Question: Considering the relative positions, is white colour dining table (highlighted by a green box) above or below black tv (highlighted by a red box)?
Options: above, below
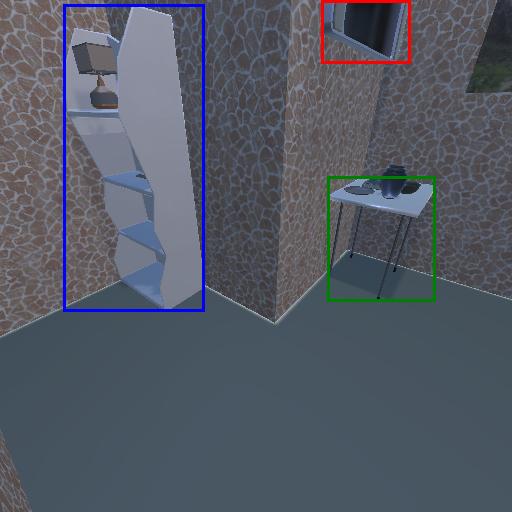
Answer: above